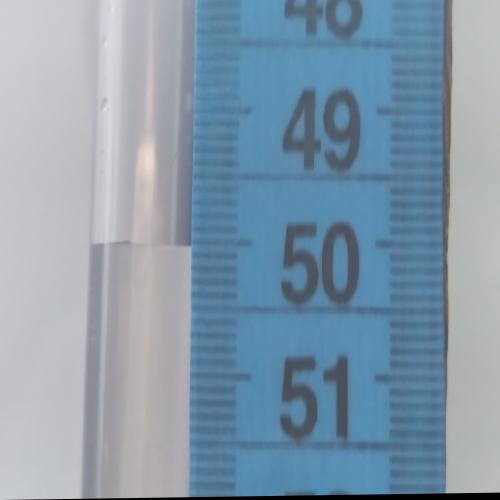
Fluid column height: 50.0 cm